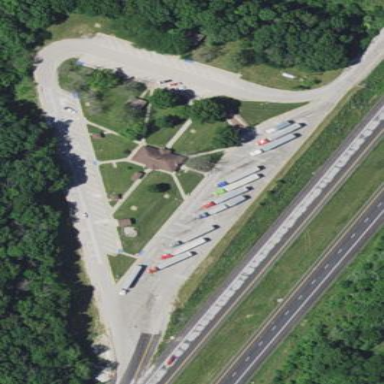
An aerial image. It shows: Rest area on the road.